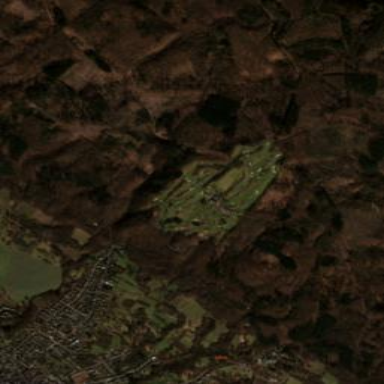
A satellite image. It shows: Golf course surrounded by greenery.